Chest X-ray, PA view. Patient: 58 years old, sex F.
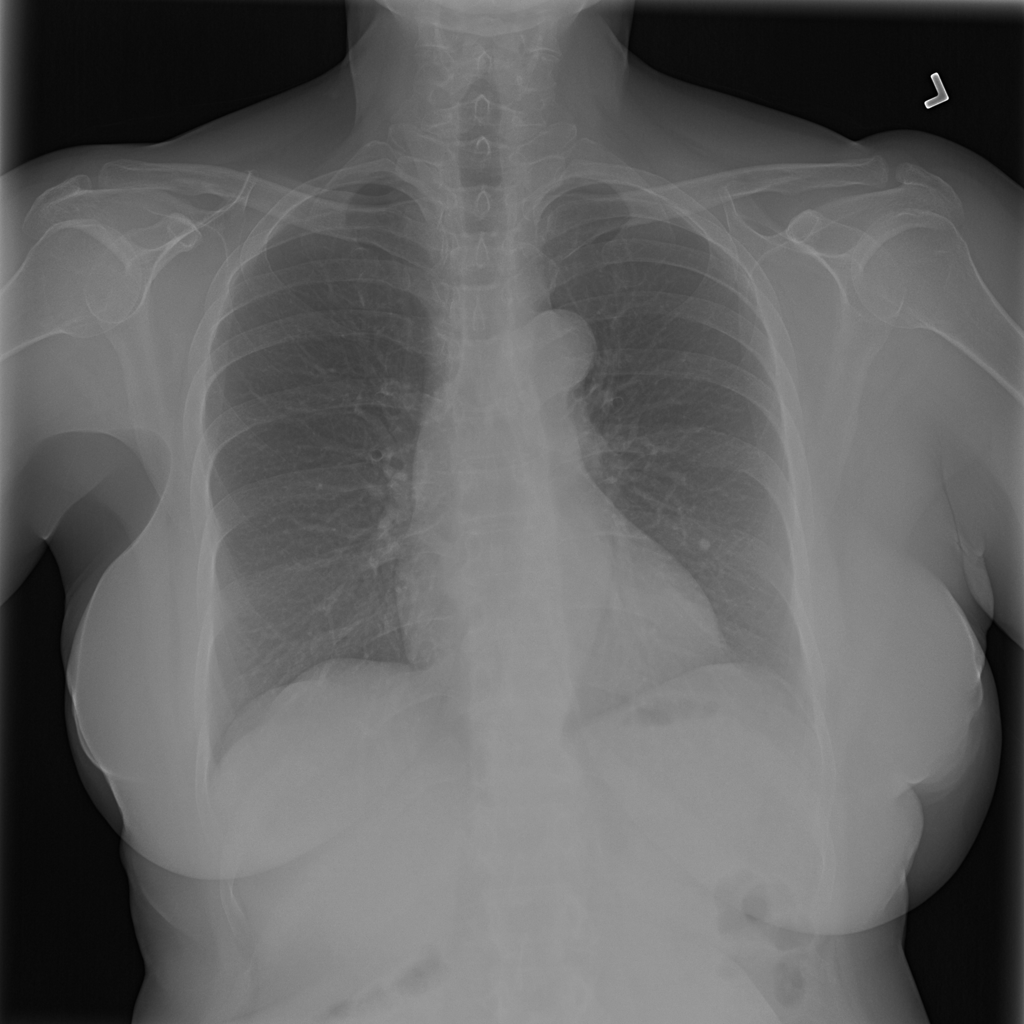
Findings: No Finding